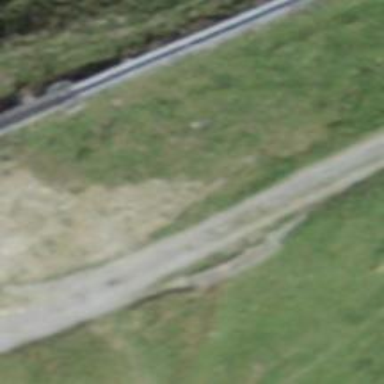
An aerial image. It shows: Track with fine gravel surface. The track type is grade 1.